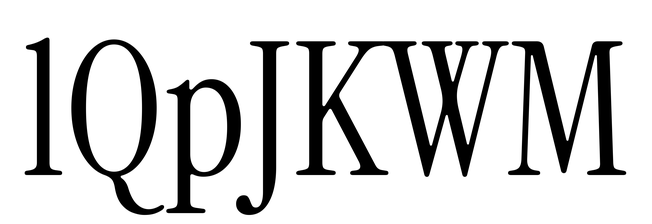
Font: InstrumentSerif-Regular